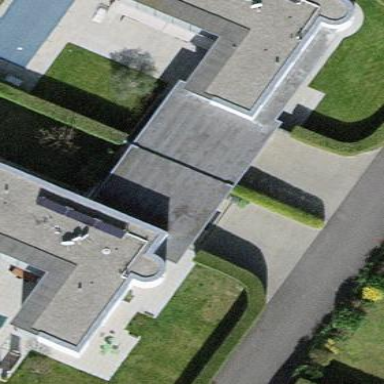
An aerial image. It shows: Garage.